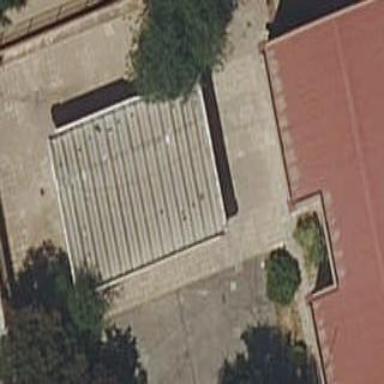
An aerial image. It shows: School building.